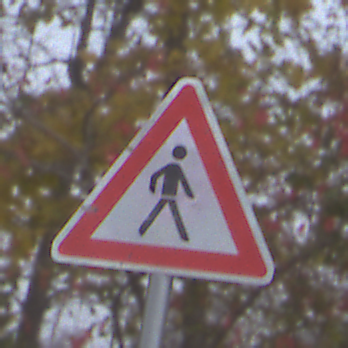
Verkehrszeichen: FussgaengerLinks
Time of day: MorningAfternoon
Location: Outdoor (Nature)
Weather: Overcast
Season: NotSpecified
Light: Natural